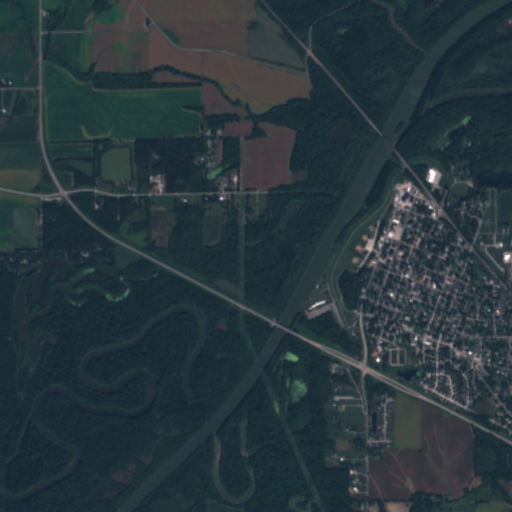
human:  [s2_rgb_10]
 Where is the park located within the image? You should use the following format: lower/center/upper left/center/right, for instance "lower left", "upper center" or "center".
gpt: The park is located in the center right of the image.
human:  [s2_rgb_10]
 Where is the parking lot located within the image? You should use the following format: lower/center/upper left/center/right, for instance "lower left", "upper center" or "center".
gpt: The parking lot is located in the center right of the image.
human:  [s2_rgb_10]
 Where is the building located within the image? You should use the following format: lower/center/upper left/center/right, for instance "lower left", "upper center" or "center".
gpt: The building is located in the center right of the image.
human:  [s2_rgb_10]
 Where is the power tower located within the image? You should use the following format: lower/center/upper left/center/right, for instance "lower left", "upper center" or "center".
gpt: There is no power tower in the image.